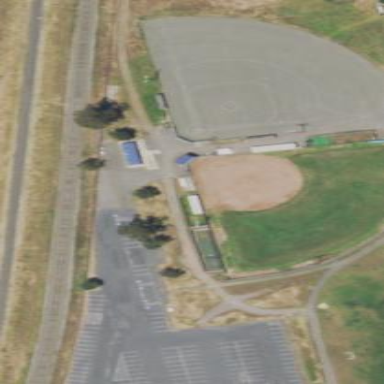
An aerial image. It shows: Baseball pitch for leisure and sports activities.